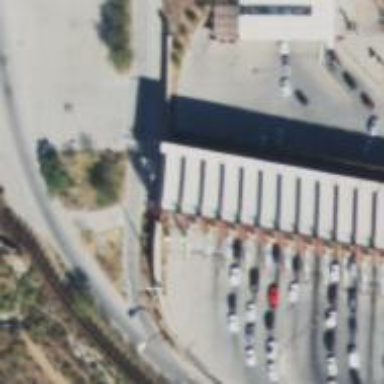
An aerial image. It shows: Border control barrier.